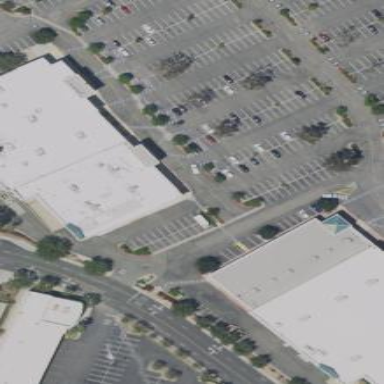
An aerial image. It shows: Retail building with flat roof.